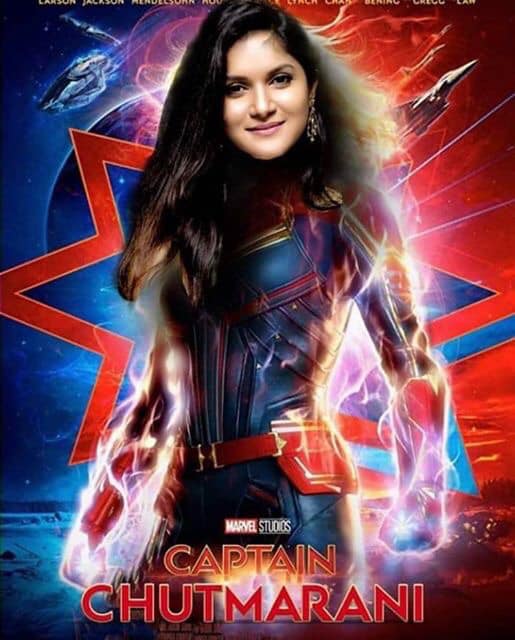
Text: CAPTAIN CHUTMARANI
Label: Hate
Hate category: Personal Offence
Targeted group: Individual